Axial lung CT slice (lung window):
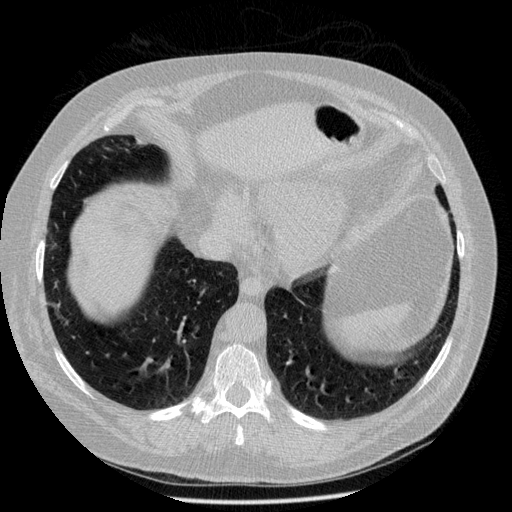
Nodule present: no